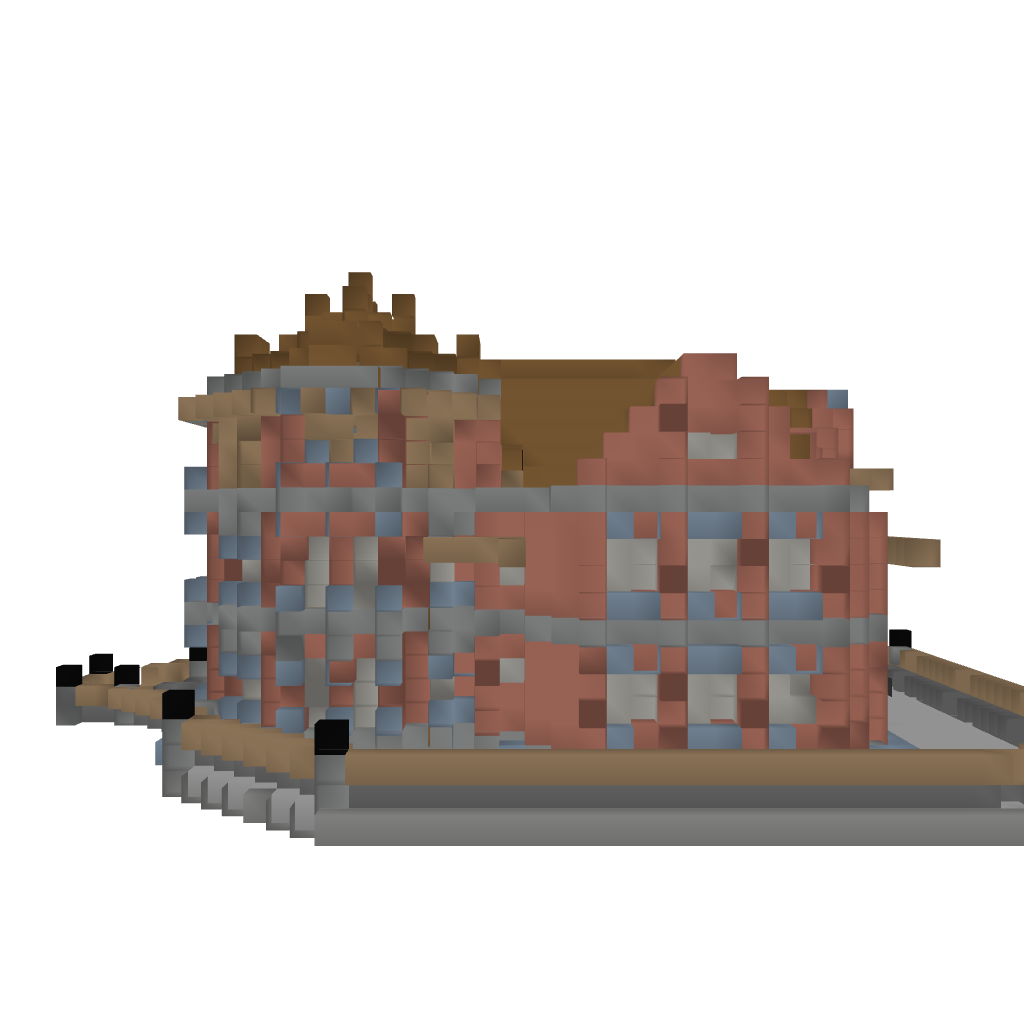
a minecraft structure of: Brick Cottage